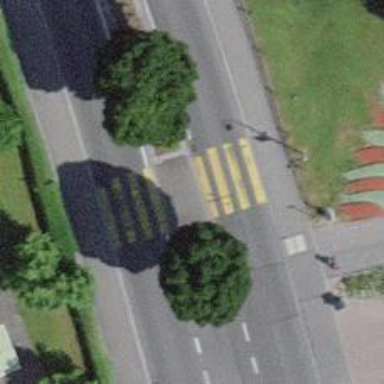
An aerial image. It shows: Zebra crossing on footway.